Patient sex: M
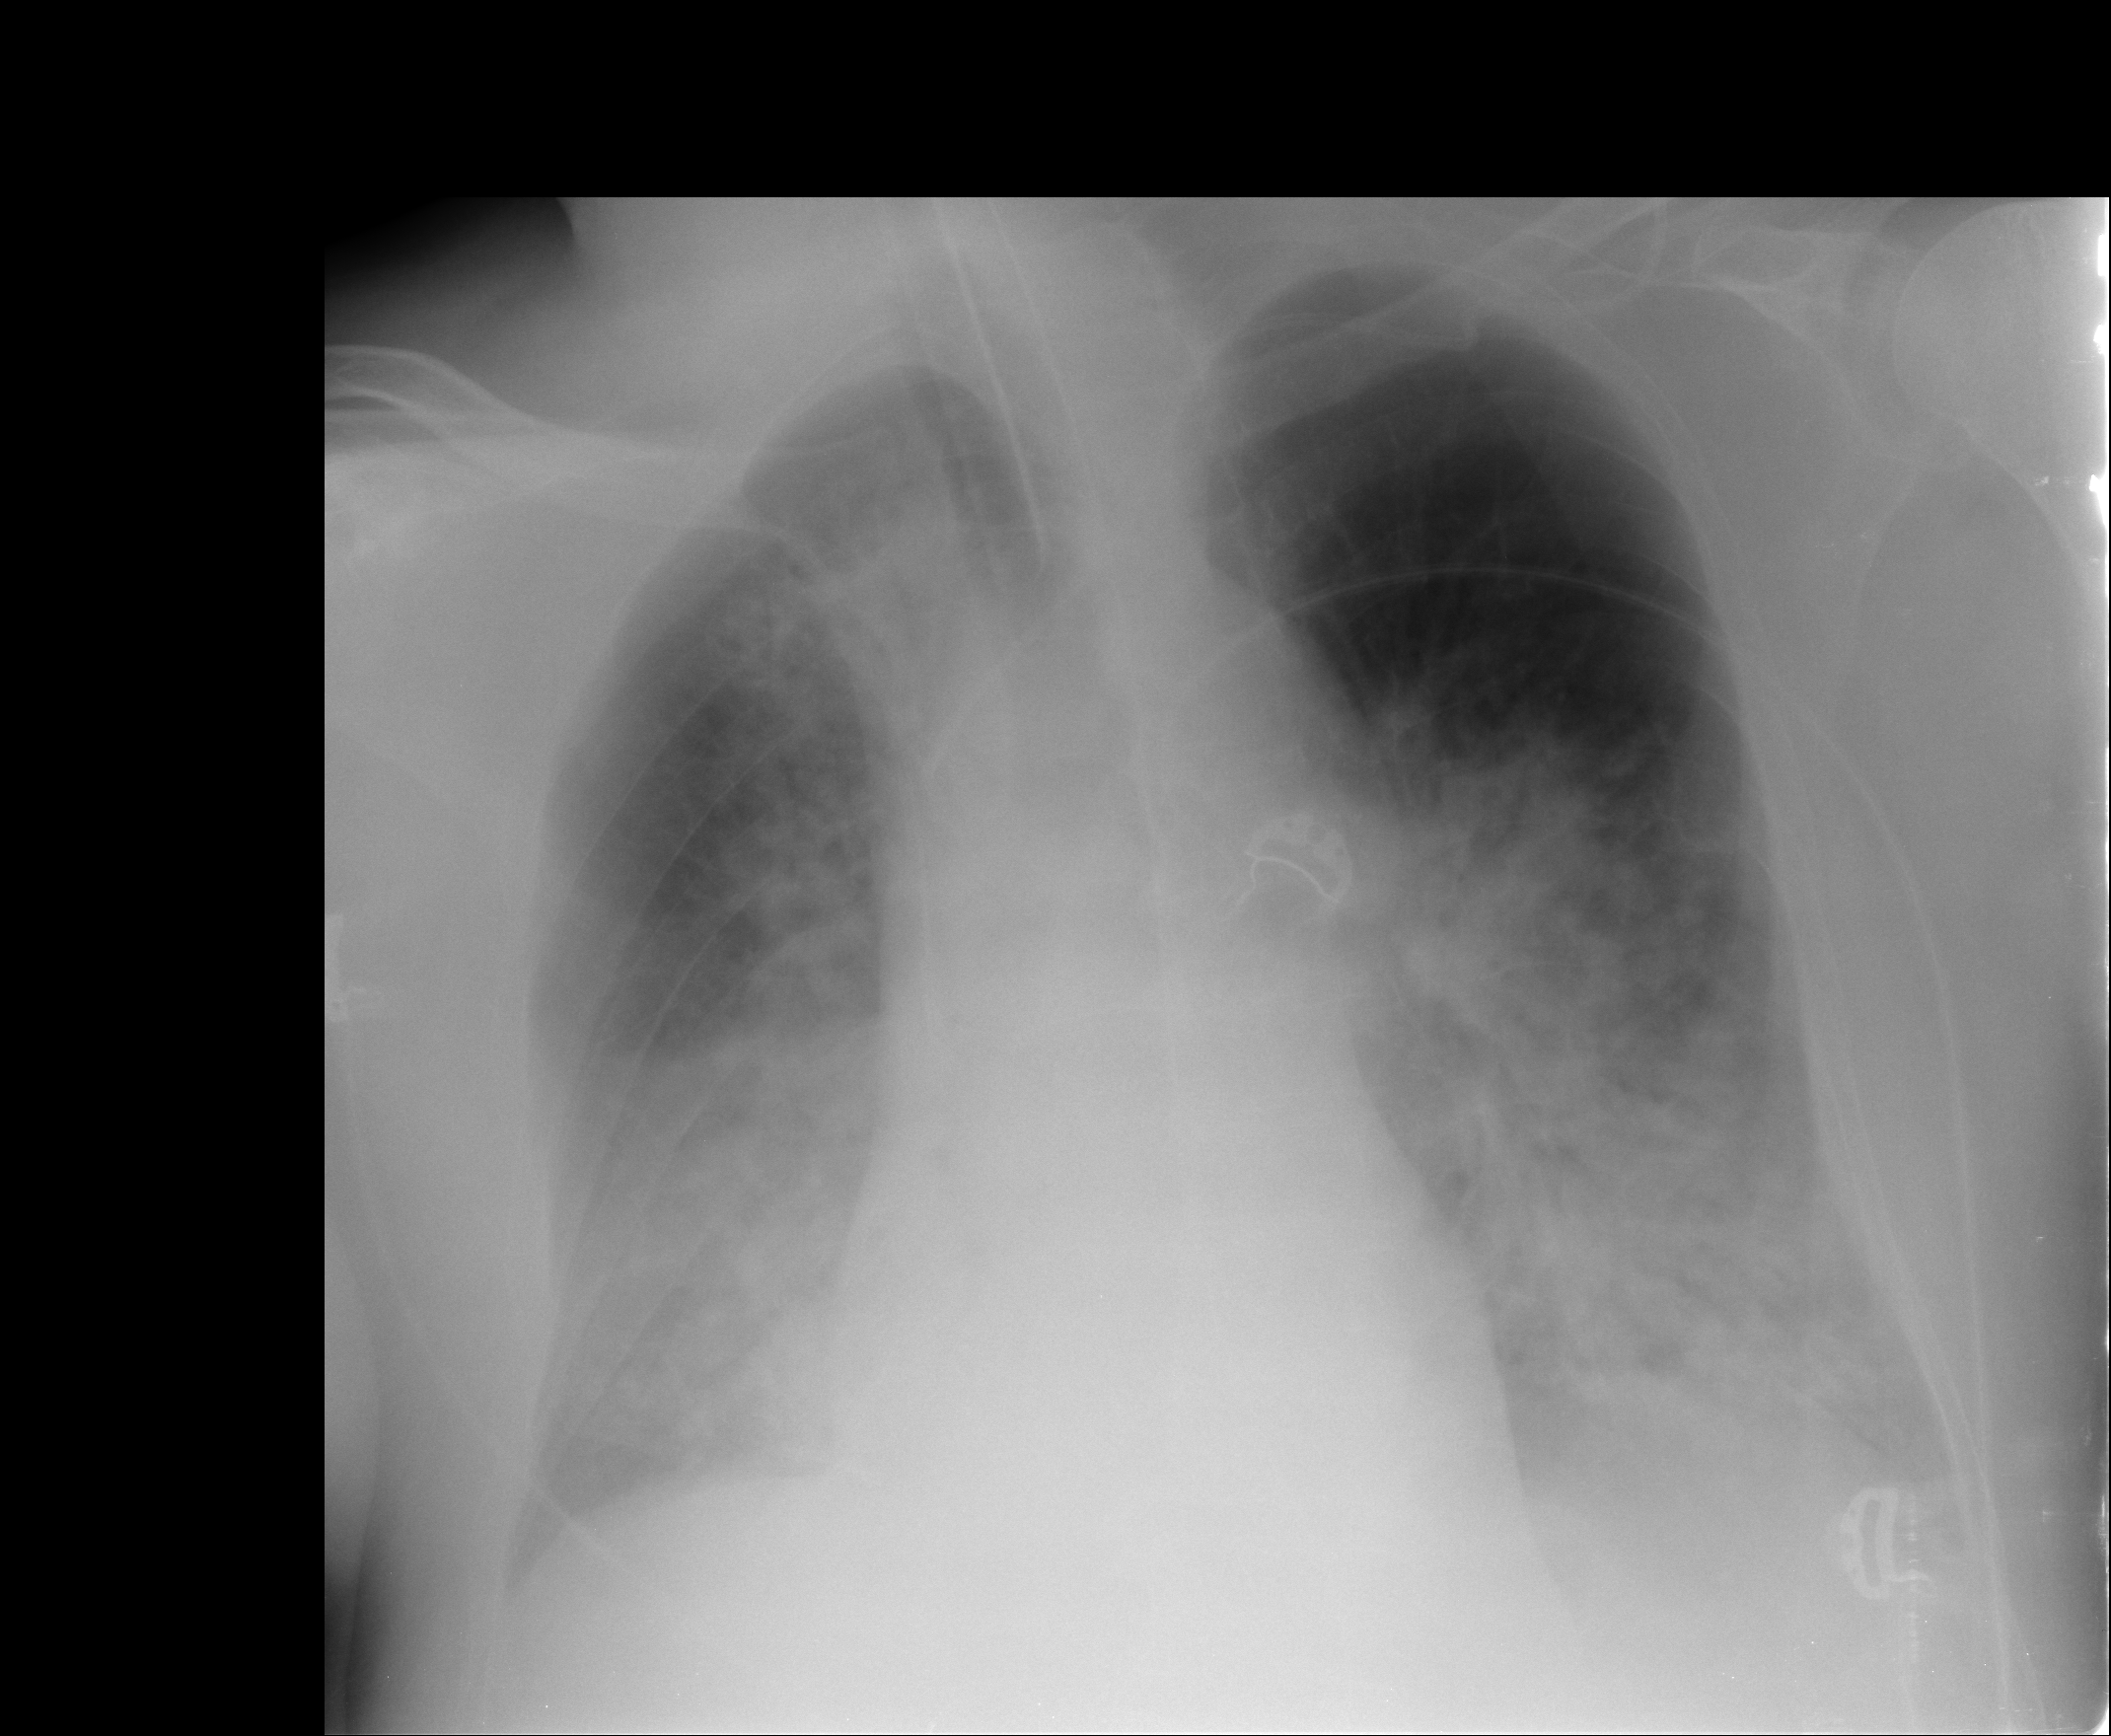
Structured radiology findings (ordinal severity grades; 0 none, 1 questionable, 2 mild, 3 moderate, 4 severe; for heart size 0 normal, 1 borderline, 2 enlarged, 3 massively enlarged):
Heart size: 0
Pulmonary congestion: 3
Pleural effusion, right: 2
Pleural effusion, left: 3
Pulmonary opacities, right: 4
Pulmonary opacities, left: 4
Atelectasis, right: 2
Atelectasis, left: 3